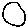
Label: circle